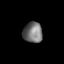
Tissue: prostate
Cell type: T cells
Senescence score: 0.9262
Nuclear area (px): 395
Mean DAPI intensity: 113.304